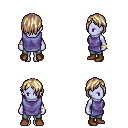
a pixel art fantasy rpg character, female body template, dark elf, purple skin, chain tabard jacket, teal pants, white blonde bangs hairstyle, bracelets, brown shoes, four views (front, back, left, right), 2x2 character sprite sheet, small pixel art, hard edges, no anti-aliasing